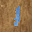
Label: 1